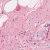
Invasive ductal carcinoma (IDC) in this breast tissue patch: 0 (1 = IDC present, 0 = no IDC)